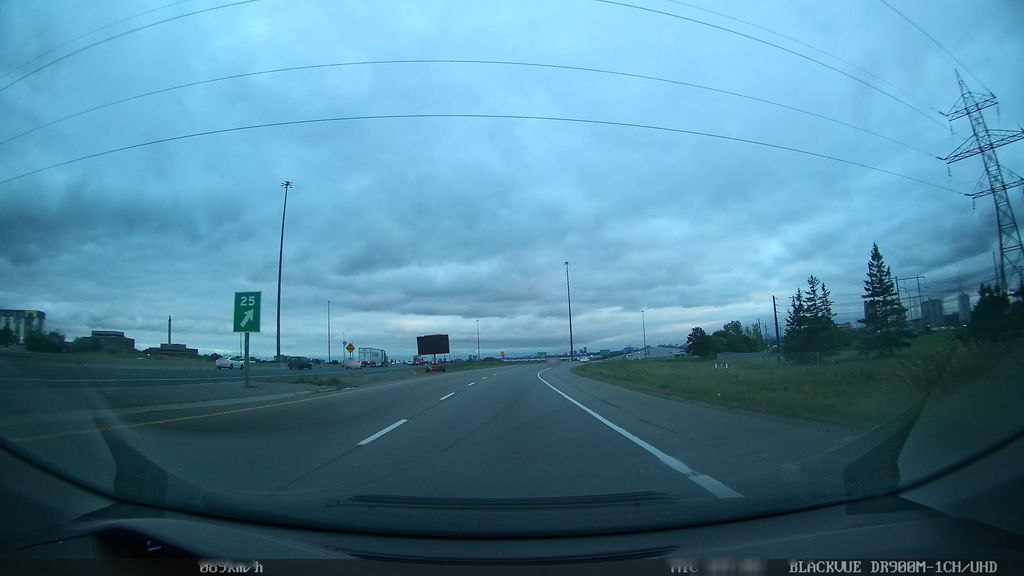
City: toronto